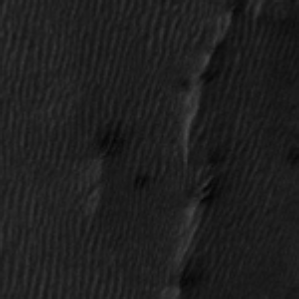
Label: frost